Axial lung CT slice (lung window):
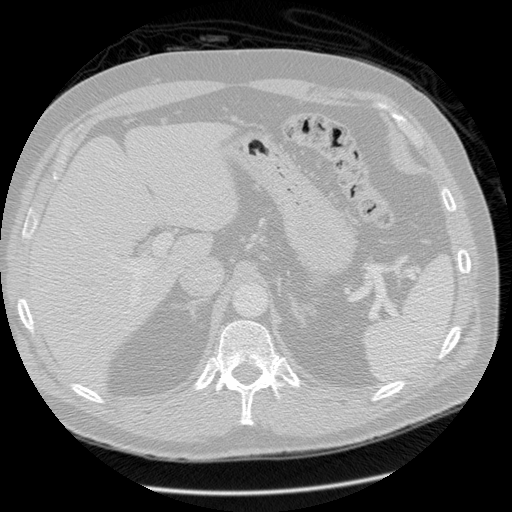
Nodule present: no